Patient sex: F
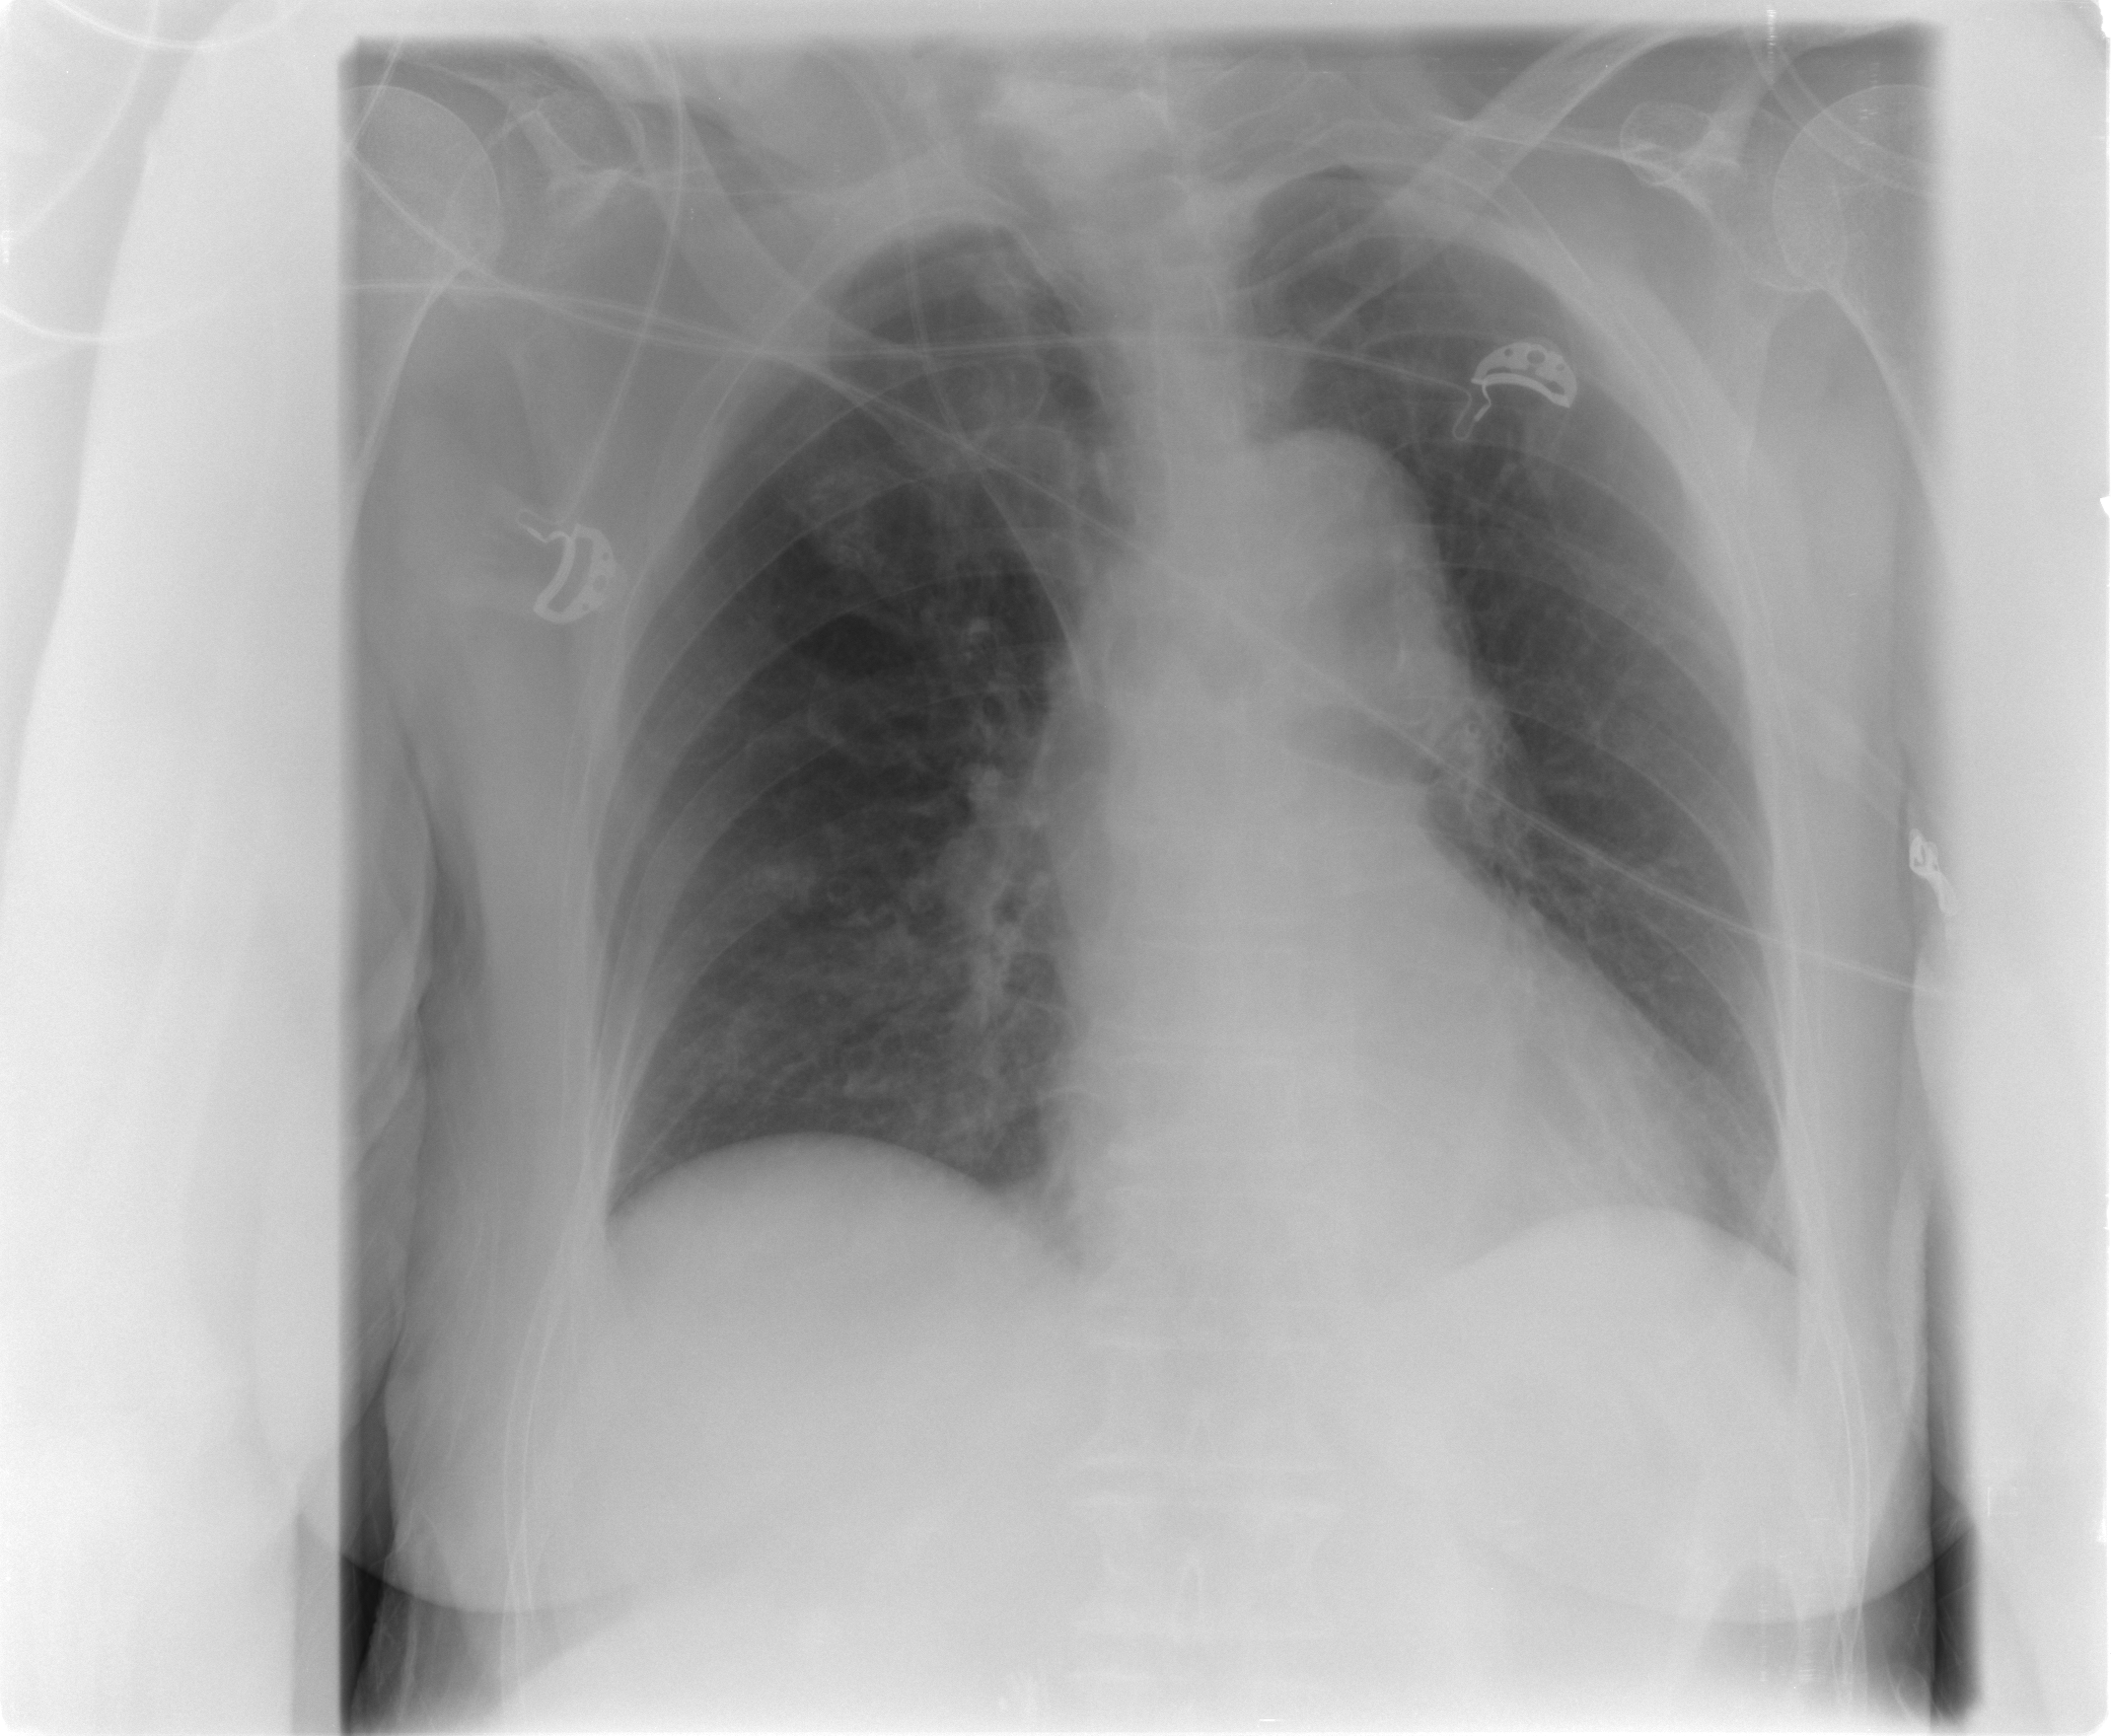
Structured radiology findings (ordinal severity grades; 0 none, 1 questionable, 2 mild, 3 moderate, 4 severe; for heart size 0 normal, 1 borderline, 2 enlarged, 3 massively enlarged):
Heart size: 2
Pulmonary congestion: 2
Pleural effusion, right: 0
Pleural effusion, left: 0
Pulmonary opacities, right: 0
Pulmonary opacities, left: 0
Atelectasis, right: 0
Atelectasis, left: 0